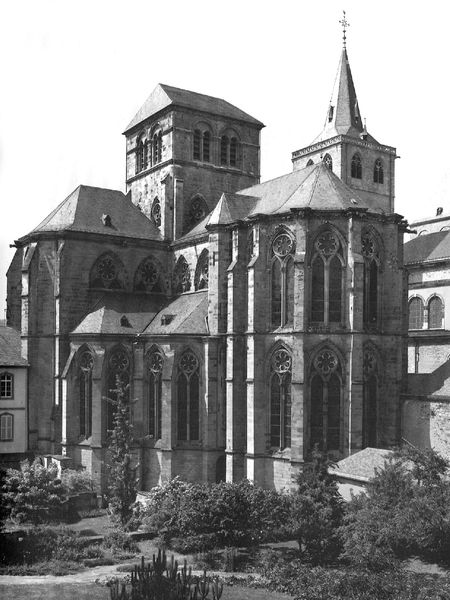
Titel: Liebfrauenkirche in Trier
Standort: Trier, Liebfrauenkirche (EU - D - RP)
Schlagwörter: teich, fenster, stein, büsche, kirche, turm, garten, fassade, foto, kreuz, türme, kathedrale, photo, rosette, apsis, rundbögen, chor, rosetten, lanzettfenster, stützpfeiler, kompakt, fensterrosen